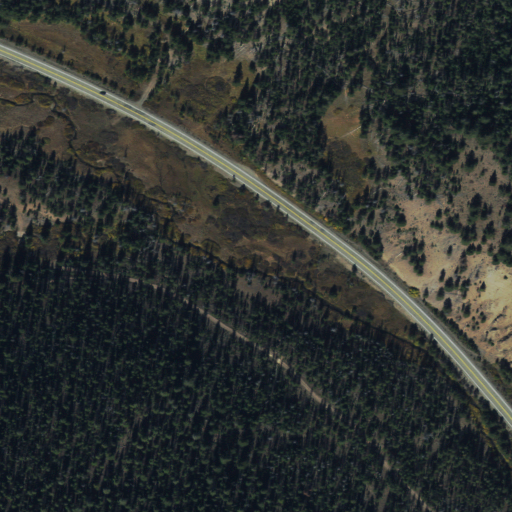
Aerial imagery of valley in Idaho named Enid Gulch containing evergreen forest, low intensity development, herbaceous wetlands, woody wetlands, open development, and shrub